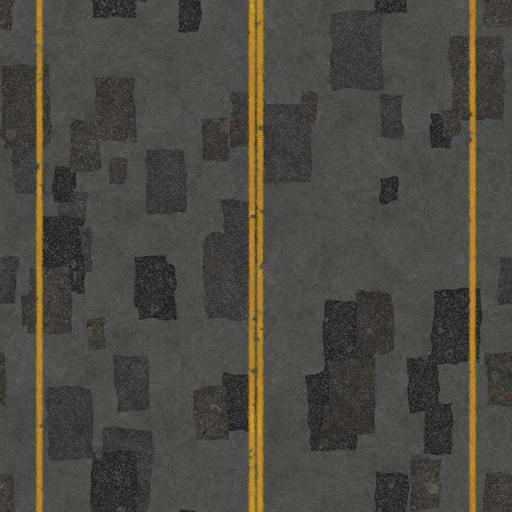
Tags: asphalt patches road street